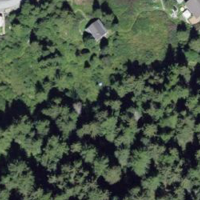
EUNIS habitat code: 43
Species observed at this site:
Filipendula ulmaria